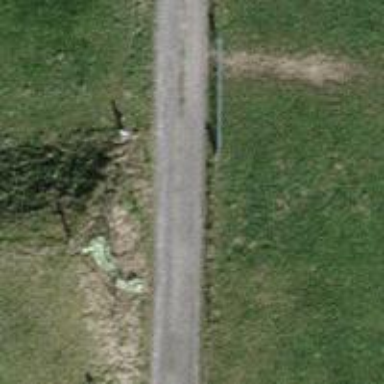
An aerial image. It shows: Fence.